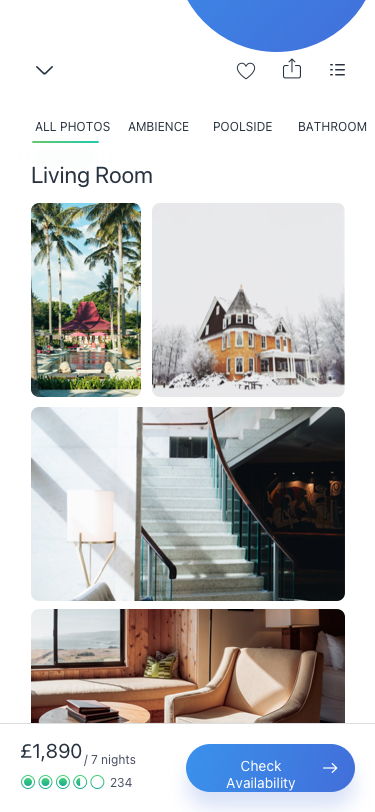
Text in this UI design:
Living Room
All Photos
Ambience
Poolside
Bathroom
Check Availability
£1,890
/ 7 nights
234